Field crop: maize
Growth stage: 2
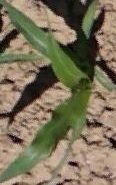
Species: maize